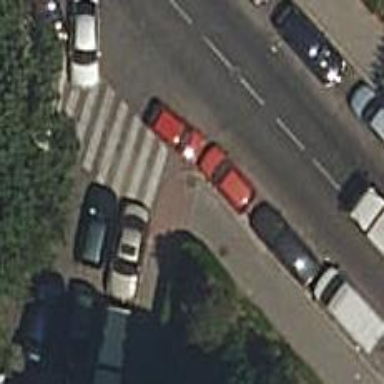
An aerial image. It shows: Pedestrian crossing with zebra markings on footway.